Field crop: maize
Growth stage: 1
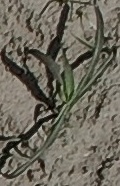
Species: sorghum